Question: I am trying to setup an server rending react using react-router-4. While it works just fine on the front-end side (Webpack). It appears that 'preact-compat' is not working when used in the server side. I am using 'babel-register' so transpile the code.

I have a branch here for reference:
<URL>
to run:
'yarn run install'
'yarn run start:prod'
go to 'localhost:3100'
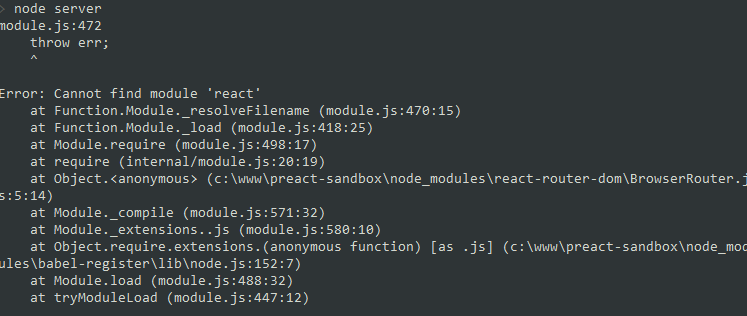
Answer: Using Babel to alias a dependency doesn't make sense, because Babel does not run on your dependencies (in node_modules). Use something like module-alias instead.
Full answer to the same question is on Github: <URL>